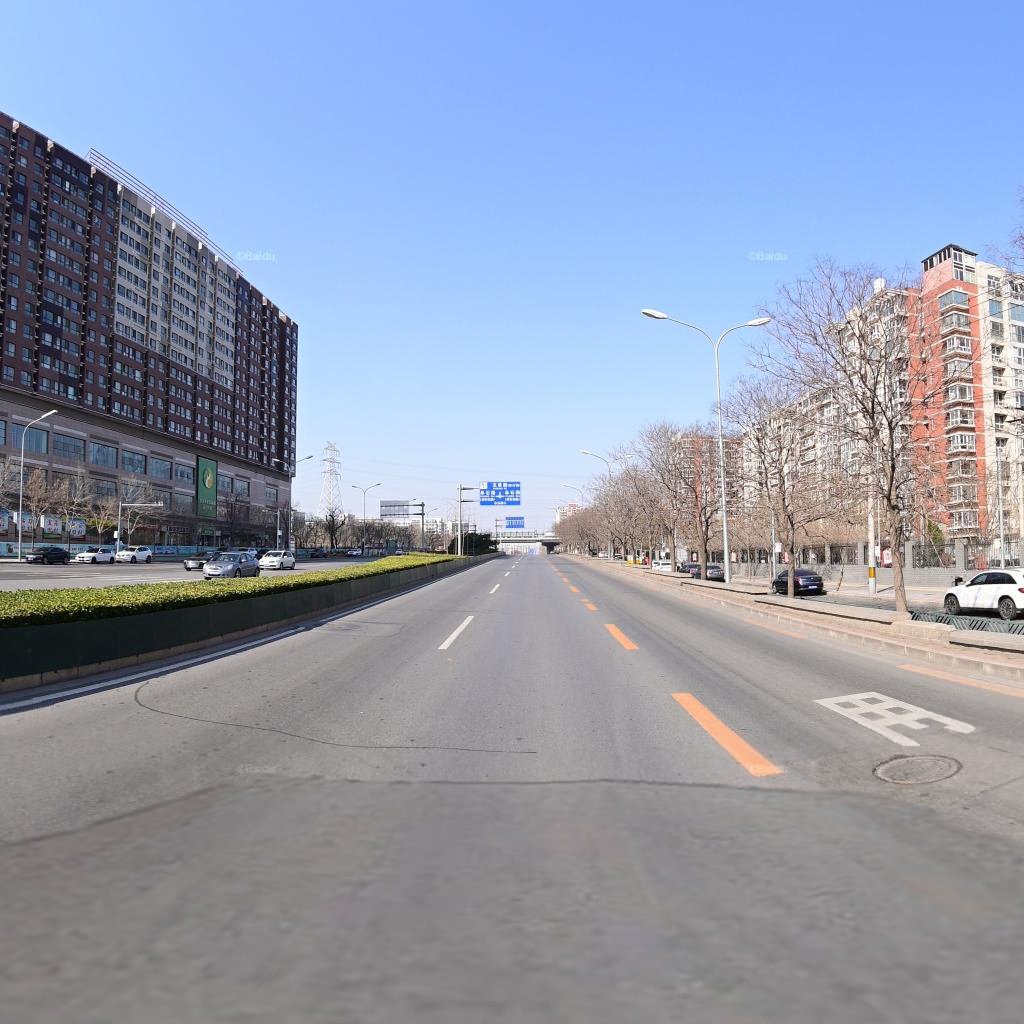
Region: Haidian
Road damage annotations: transverse patch, manhole cover, manhole cover